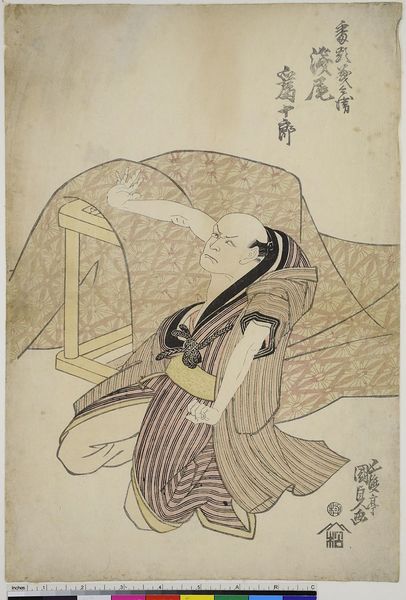
Titel: Der Schauspieler Asao Tamejuro III als Banto Gihei
Künstler: Utagawa Kunisada
Standort: Hamburg
Institution: Museum für Kunst und Gewerbe Hamburg
Schlagwörter: mann, weiß, zeichen, zeichnung, signatur, decke, blatt, theater, holzschnitt, papier, druckgraphik, druckgrafik, asiatisch, tinte, kasten, chinesisch, china, bambus, zeit, schauspieler, farbholzschnitt, schauspielerin, pappe, kabuki, edo, reproduktionen, druckerzeugnisse, theateraufführung, ukiyo